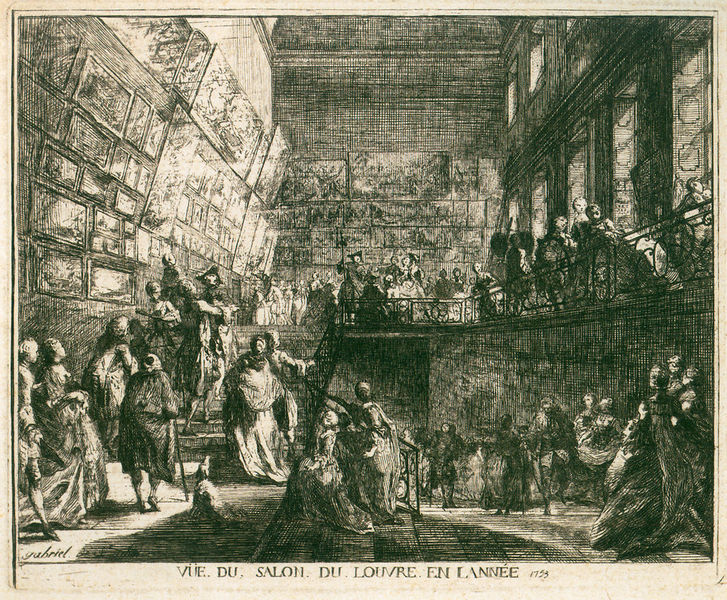
Titel: Ansicht des Salon im Louvre im Jahr 1753
Künstler: Gabriel Saint-Aubin
Institution: Washington, National Gallery of Art
Schlagwörter: dunkel, schatten, frauen, menschen, fenster, licht, männer, schwarz, weiss, brüstung, decke, personen, theater, bilder, figuren, treppe, geländer, stufen, galerie, radierung, verletzt, ausstellung, louvre